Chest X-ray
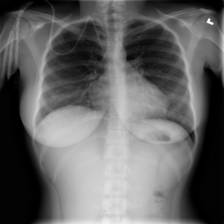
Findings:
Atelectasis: negative
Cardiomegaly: negative
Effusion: negative
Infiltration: negative
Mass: negative
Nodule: negative
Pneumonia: negative
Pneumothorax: negative
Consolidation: negative
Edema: negative
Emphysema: negative
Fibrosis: negative
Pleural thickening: negative
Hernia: negative